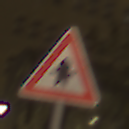
Verkehrszeichen: Vorfahrt
Umgebung: Outdoor, Urban
Tageszeit: Night
Wetter: Overcast
Licht: Artificial
Jahreszeit: NotSpecified
Kontrast: MediumContrast